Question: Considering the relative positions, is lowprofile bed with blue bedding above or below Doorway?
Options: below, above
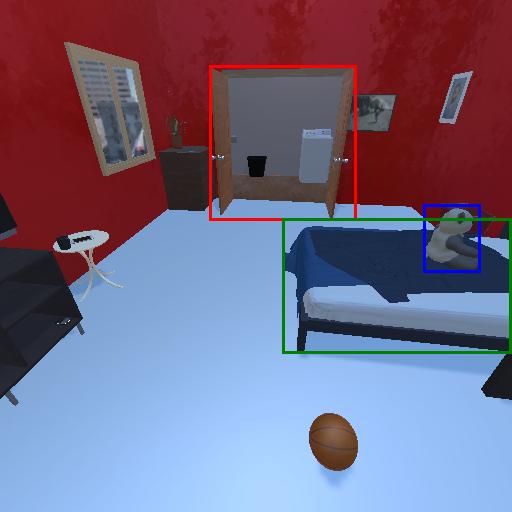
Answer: below